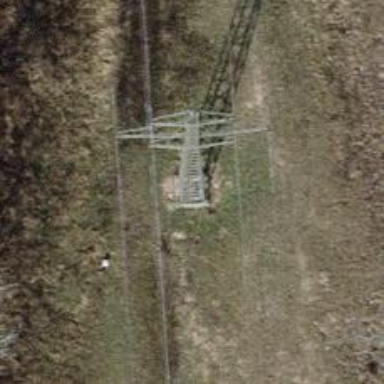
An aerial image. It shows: Power line is depicted.